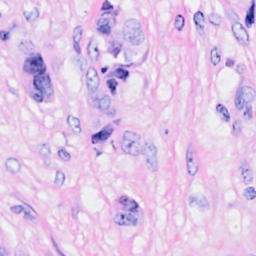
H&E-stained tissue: Breast